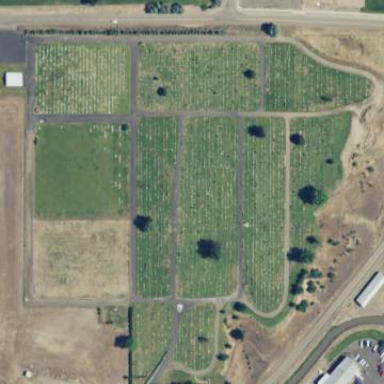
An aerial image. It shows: Cemetery.